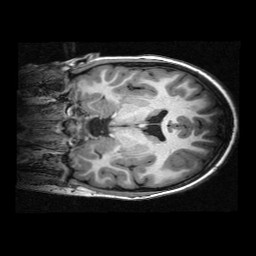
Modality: T1w
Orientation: coronal
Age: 9
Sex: male
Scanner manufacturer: siemens
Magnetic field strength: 3 T
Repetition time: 2.3 s
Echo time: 0.00336 s